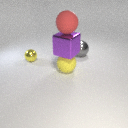
large red rubber sphere above large purple metal cube